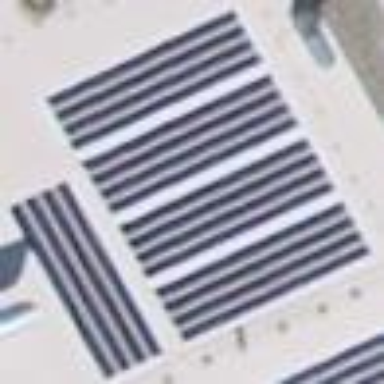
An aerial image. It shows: Solar power generator utilizing photovoltaic technology with solar photovoltaic panels.